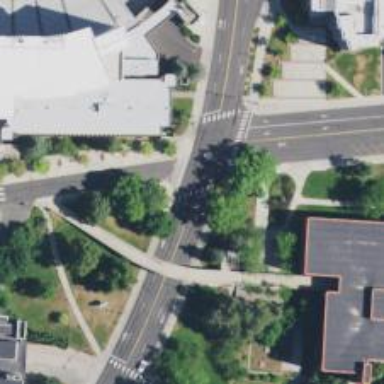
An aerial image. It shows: Marked road crossing.